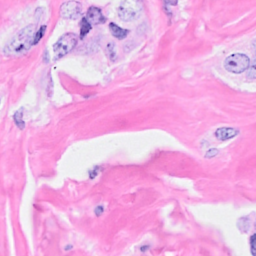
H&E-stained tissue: Breast